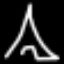
Label: The Eiffel Tower